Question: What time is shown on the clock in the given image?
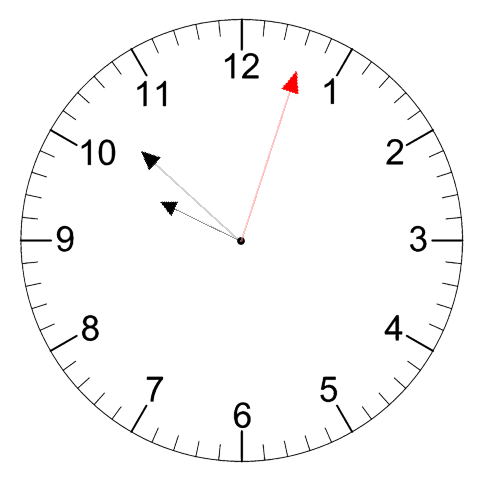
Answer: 09:52:03